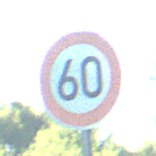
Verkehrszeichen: Geschwindigkeit60
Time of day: MorningAfternoon
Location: Outdoor (Nature)
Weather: Clear
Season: NotSpecified
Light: Natural